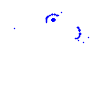
Particle: proton